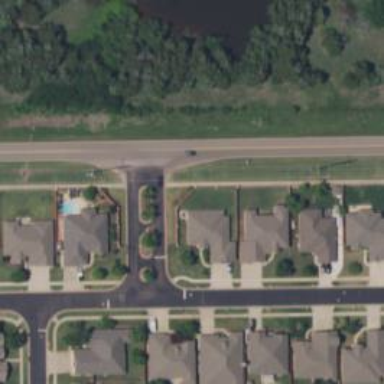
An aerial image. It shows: Residential road.